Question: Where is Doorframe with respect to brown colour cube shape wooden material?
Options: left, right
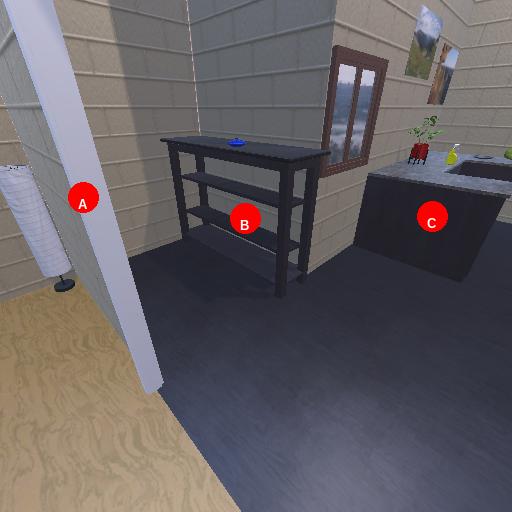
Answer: left